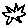
Label: star